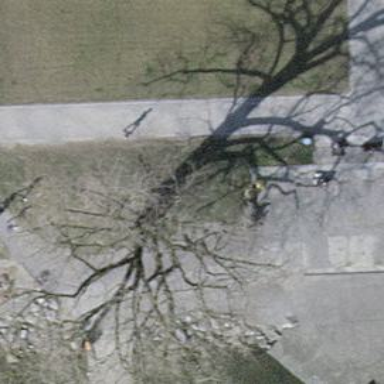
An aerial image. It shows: Urban tree adds touch of nature to the surroundings.